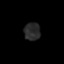
Tissue: prostate
Cell type: T cells
Senescence score: 0.3518
Nuclear area (px): 283
Mean DAPI intensity: 41.11